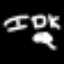
Label: frog